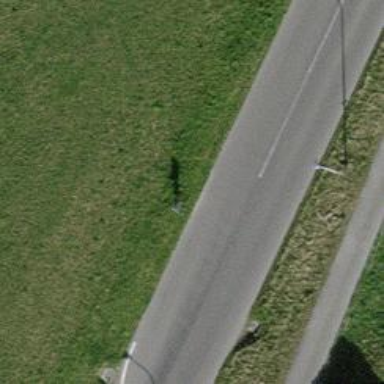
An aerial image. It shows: Tertiary road with asphalt surface.